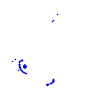
Particle: proton